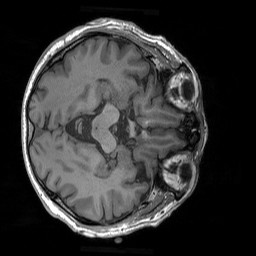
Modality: T1w
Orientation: axial
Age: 67
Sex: male
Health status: healthy
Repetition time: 1.9 s
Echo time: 0.00252 s